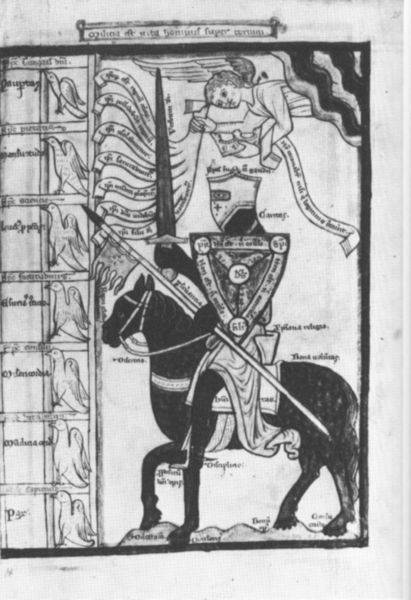
Titel: Liber de Vitiis, Bestiarium
Künstler: Peraldus
Institution: London, British Library
Schlagwörter: himmel, umhang, vogel, grau, schwarz, zeichnung, wolke, vögel, pferd, reiter, engel, sattel, schrift, fahne, grafik, lanze, schild, buch, tauben, druck, schwert, überschrift, helm, ritter, rüstung, wimpel, buchseite, ross, mittelalter, stahl, handschrift, hengst, standarte, botschaft, spruchband, schriftband, wolk, buchmalerei, index, buchmalere, schwarzes pferd, beziechnung